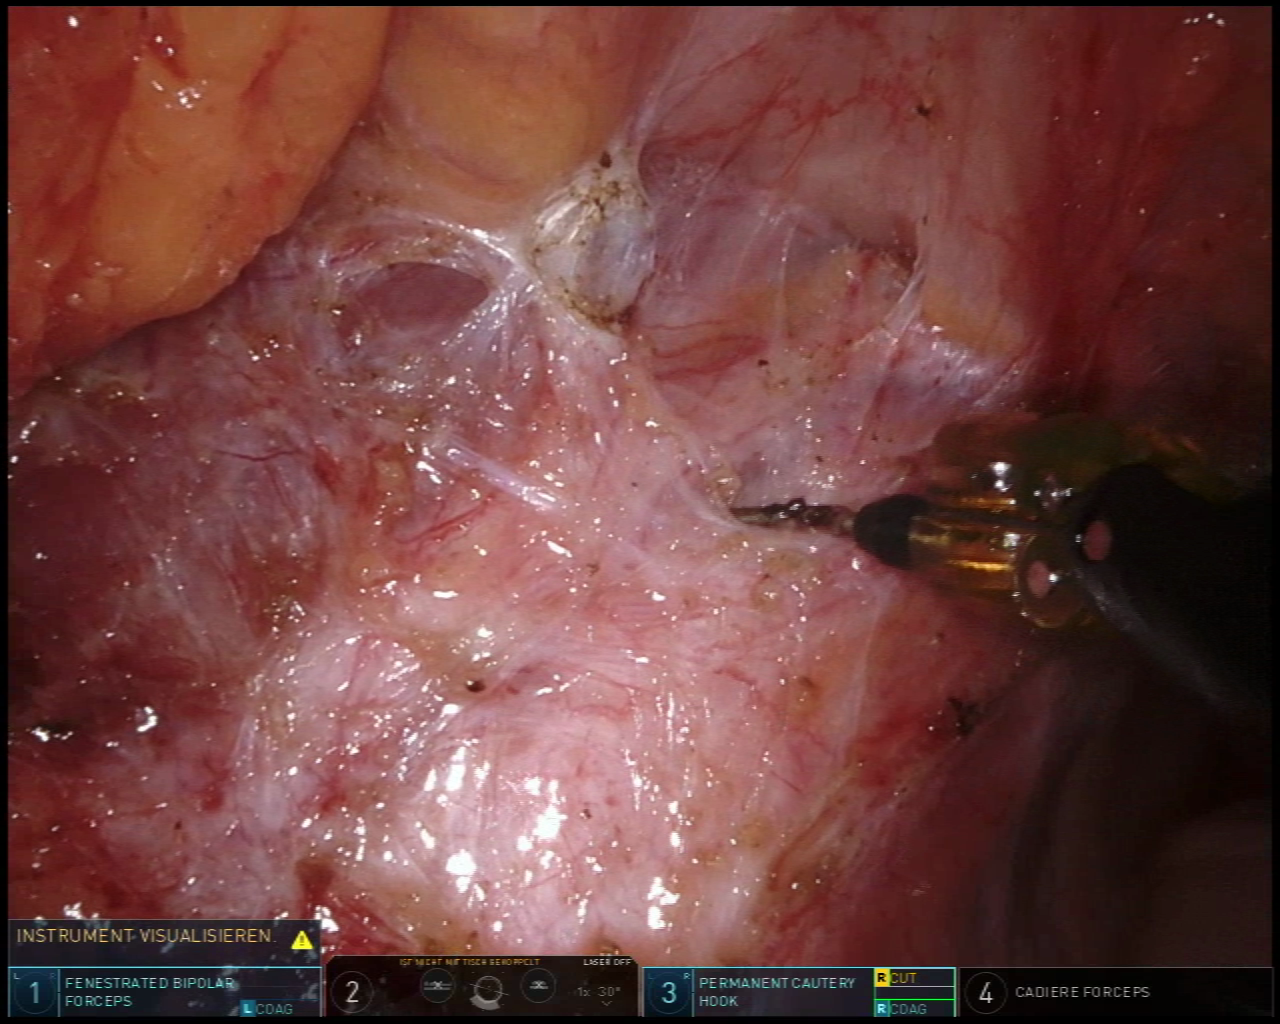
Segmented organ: ureter
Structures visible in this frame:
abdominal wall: no
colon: no
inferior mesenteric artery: no
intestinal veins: no
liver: no
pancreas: no
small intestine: no
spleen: no
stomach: no
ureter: yes
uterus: no
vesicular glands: no